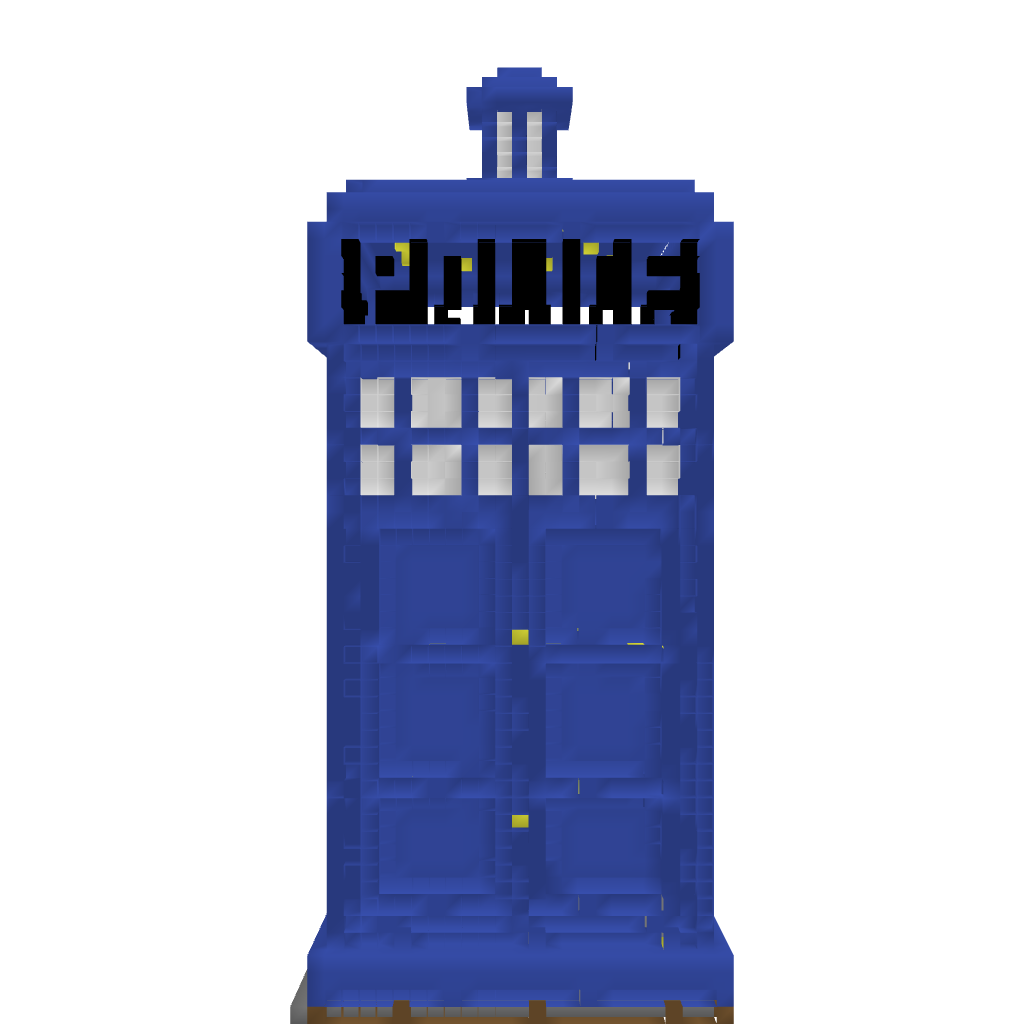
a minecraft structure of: TARDIS bad low quality